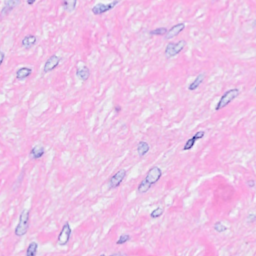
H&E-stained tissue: Breast